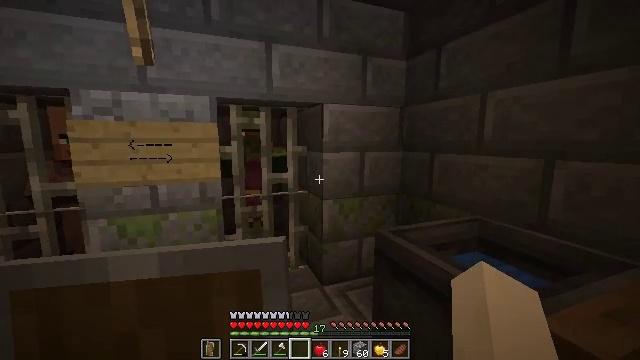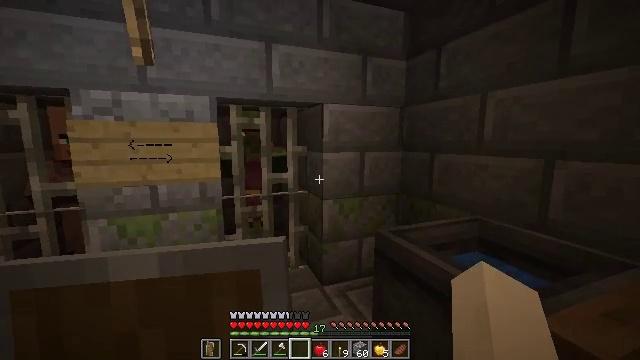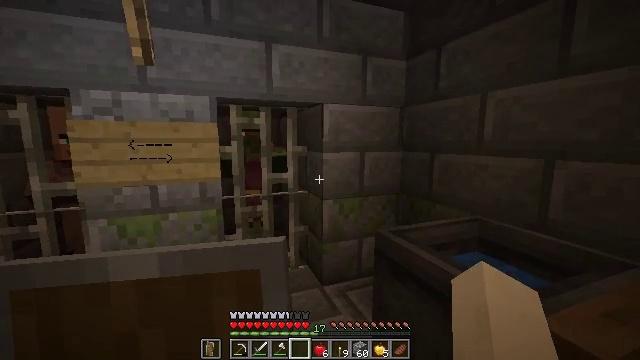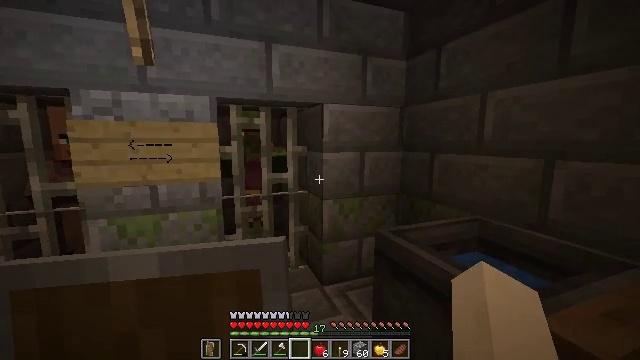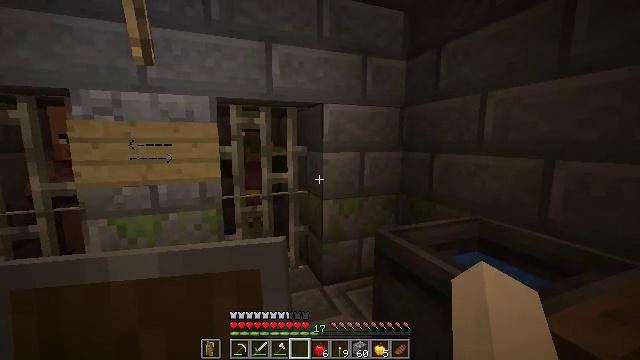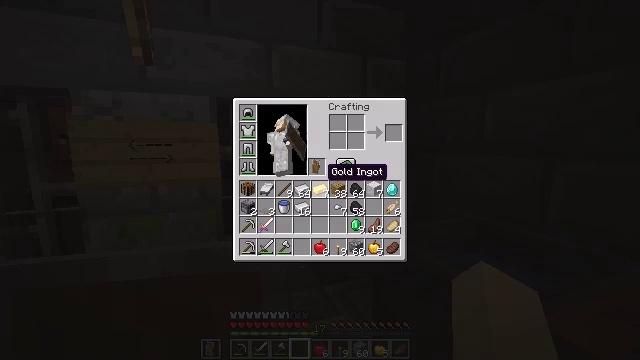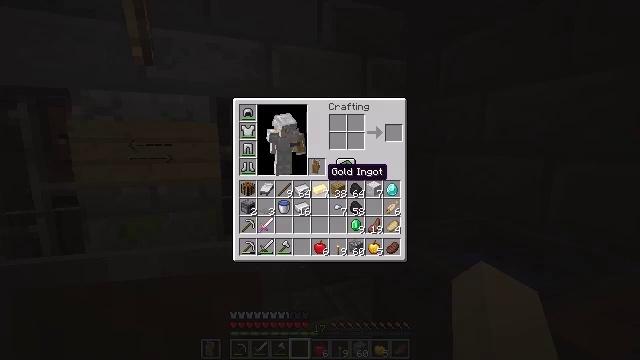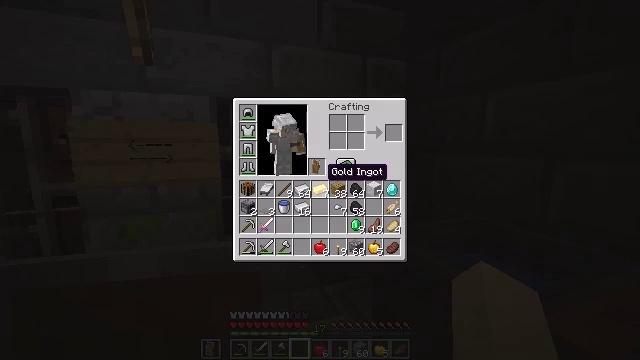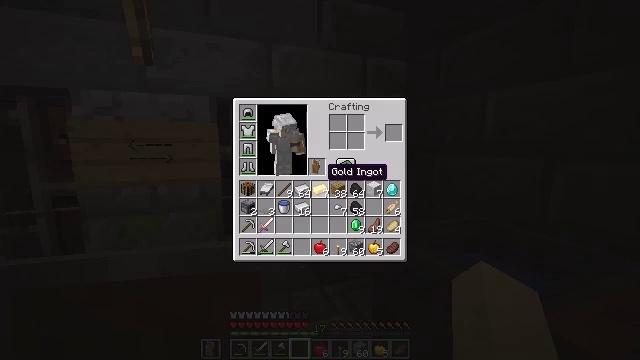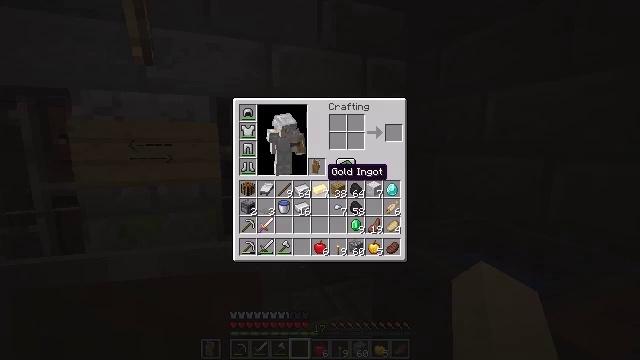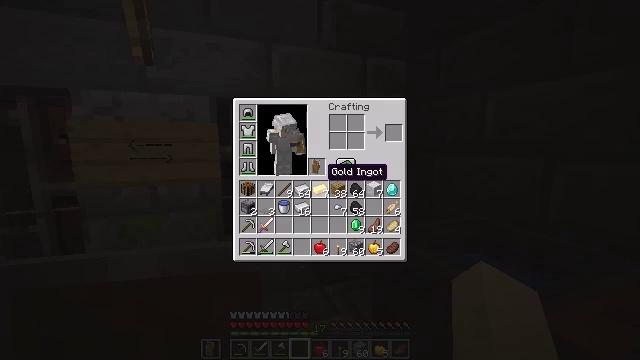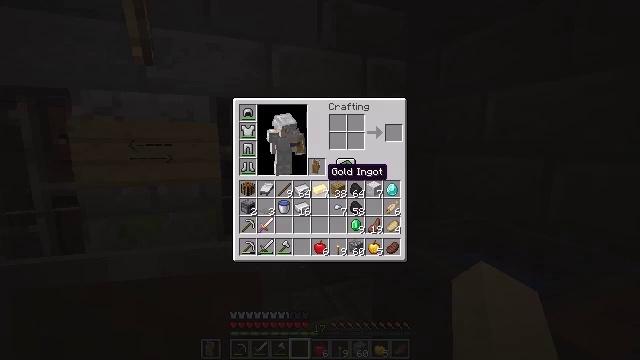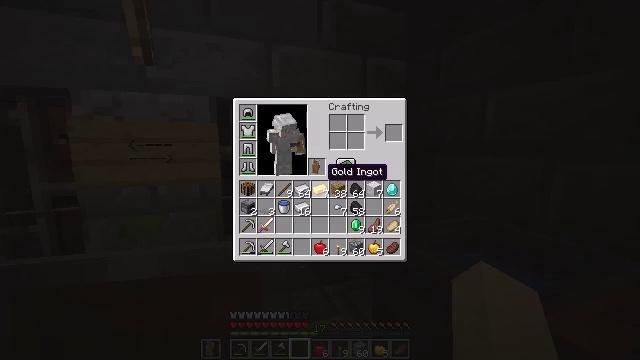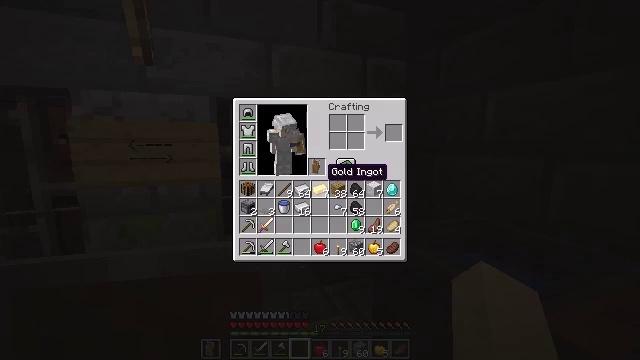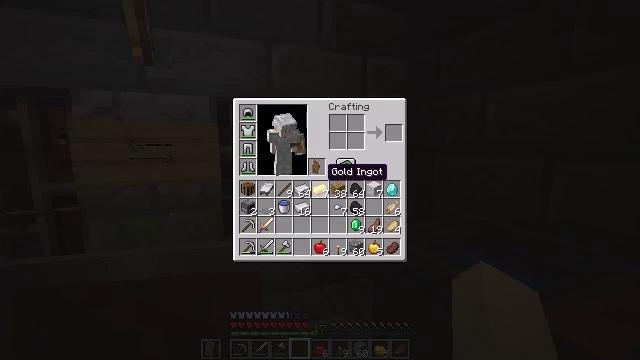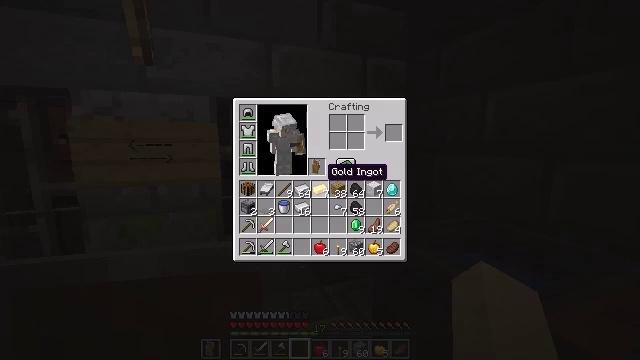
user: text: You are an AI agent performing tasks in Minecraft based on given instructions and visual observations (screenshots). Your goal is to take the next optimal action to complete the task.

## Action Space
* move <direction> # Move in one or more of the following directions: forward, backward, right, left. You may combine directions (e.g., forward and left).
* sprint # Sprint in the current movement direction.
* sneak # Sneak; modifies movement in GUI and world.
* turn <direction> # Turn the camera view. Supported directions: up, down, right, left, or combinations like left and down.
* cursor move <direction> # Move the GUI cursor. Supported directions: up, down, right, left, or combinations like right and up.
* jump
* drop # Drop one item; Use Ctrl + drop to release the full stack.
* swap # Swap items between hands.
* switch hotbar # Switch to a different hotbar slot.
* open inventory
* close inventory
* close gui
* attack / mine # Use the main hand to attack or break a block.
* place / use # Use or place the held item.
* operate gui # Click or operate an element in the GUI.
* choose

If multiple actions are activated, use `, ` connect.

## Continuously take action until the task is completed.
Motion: motion action
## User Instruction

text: Destroy the iron bars to open a path.
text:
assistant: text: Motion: no_op
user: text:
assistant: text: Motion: no_op
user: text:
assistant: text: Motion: no_op
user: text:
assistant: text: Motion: no_op
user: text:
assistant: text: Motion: open inventory
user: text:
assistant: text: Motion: open inventory
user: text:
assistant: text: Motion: no_op
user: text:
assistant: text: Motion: no_op
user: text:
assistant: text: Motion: no_op
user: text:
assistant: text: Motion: no_op
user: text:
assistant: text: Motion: no_op
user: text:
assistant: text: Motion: no_op
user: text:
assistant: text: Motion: no_op
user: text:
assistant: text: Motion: no_op
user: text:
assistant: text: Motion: no_op
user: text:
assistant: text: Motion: no_op
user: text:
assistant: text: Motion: no_op
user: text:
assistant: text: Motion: no_op
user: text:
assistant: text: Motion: no_op
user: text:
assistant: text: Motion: no_op
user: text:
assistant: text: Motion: no_op
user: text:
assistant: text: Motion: no_op
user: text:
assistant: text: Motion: no_op
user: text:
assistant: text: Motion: turn left
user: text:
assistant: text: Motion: turn left, switch to hotbar 1
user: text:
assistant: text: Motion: switch to hotbar 1
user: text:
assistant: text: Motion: switch to hotbar 1
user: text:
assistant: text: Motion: no_op
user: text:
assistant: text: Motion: attack / mine
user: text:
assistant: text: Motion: attack / mine